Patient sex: M
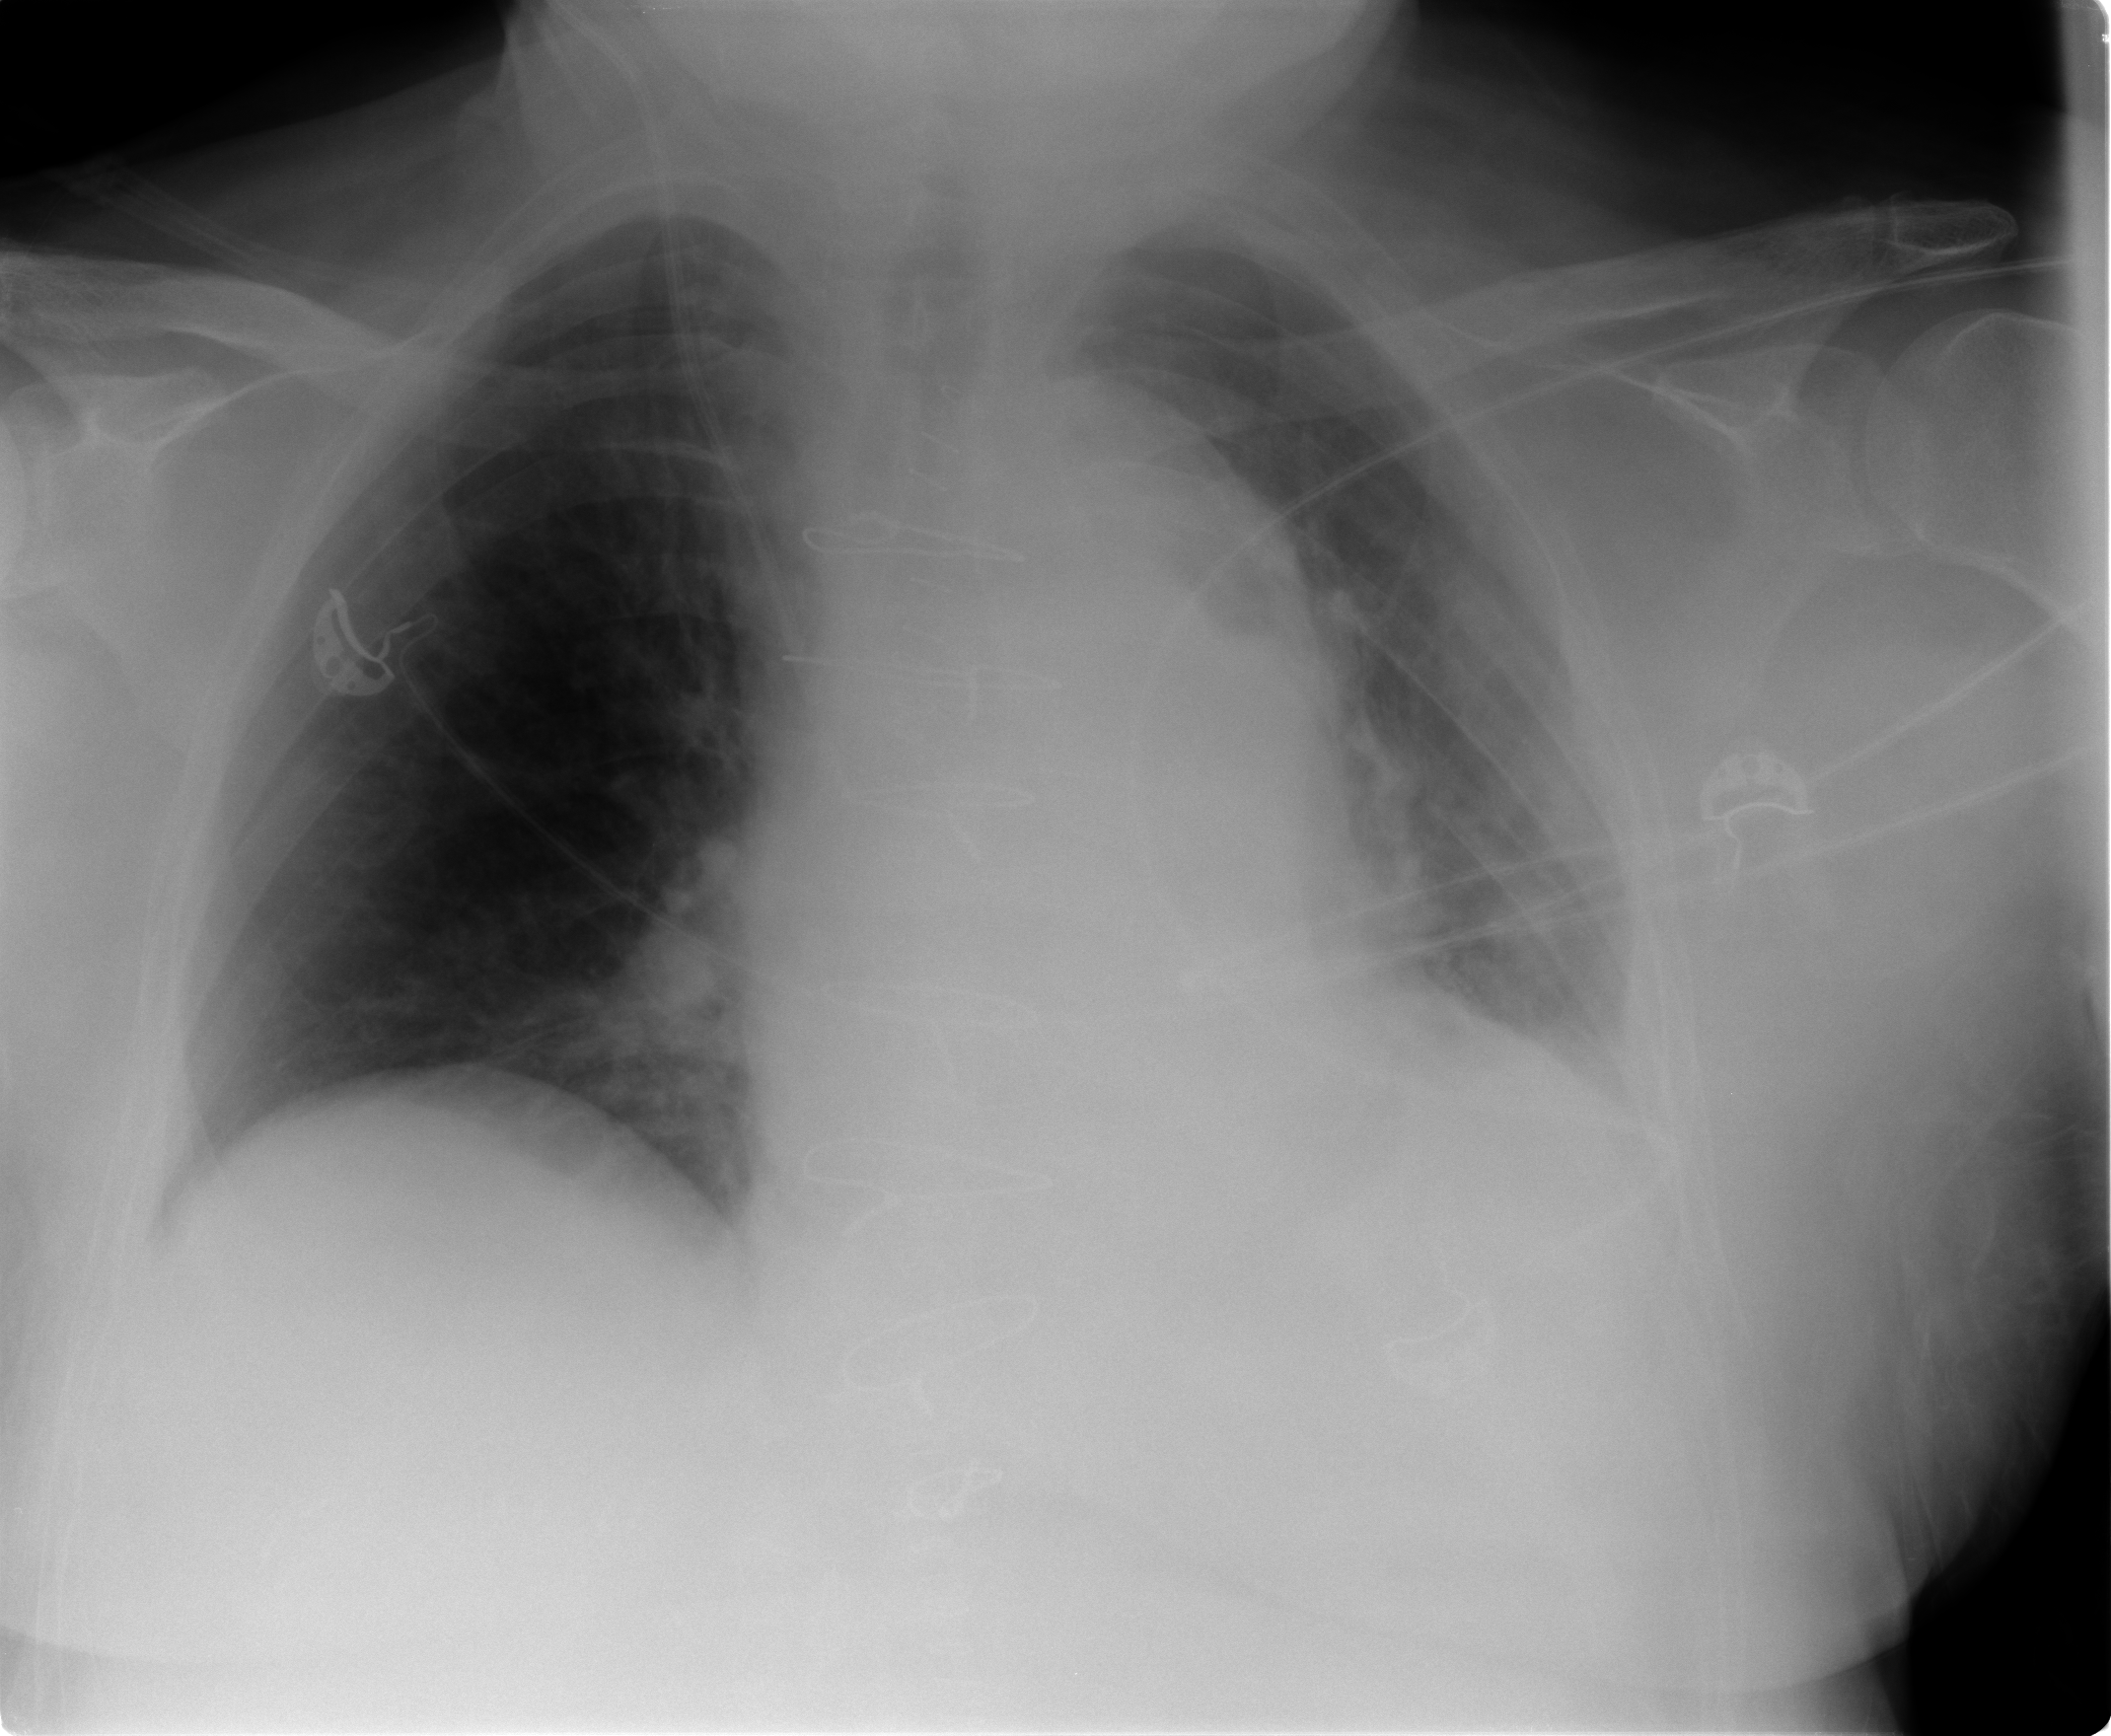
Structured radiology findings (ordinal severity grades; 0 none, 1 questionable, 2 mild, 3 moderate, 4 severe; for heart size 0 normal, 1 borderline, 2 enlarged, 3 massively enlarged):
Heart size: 2
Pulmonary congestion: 1
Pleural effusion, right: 0
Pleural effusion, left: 2
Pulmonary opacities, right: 0
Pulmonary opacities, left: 1
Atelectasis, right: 1
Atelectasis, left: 1